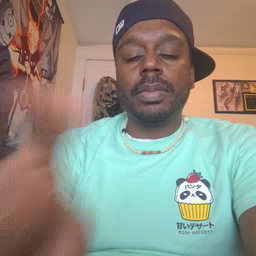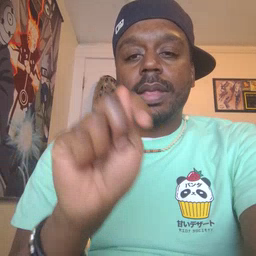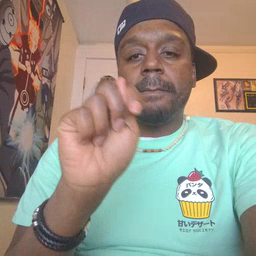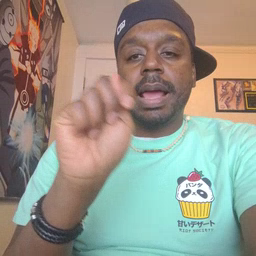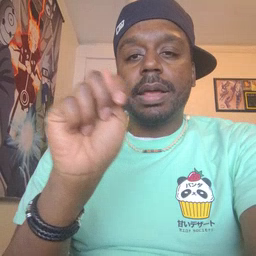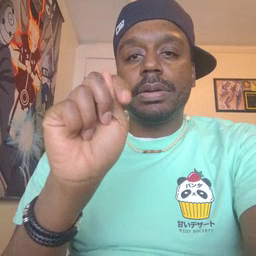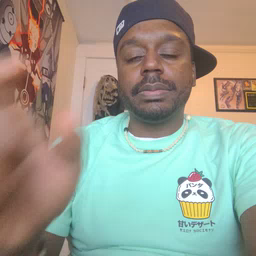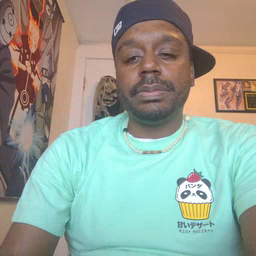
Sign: potty